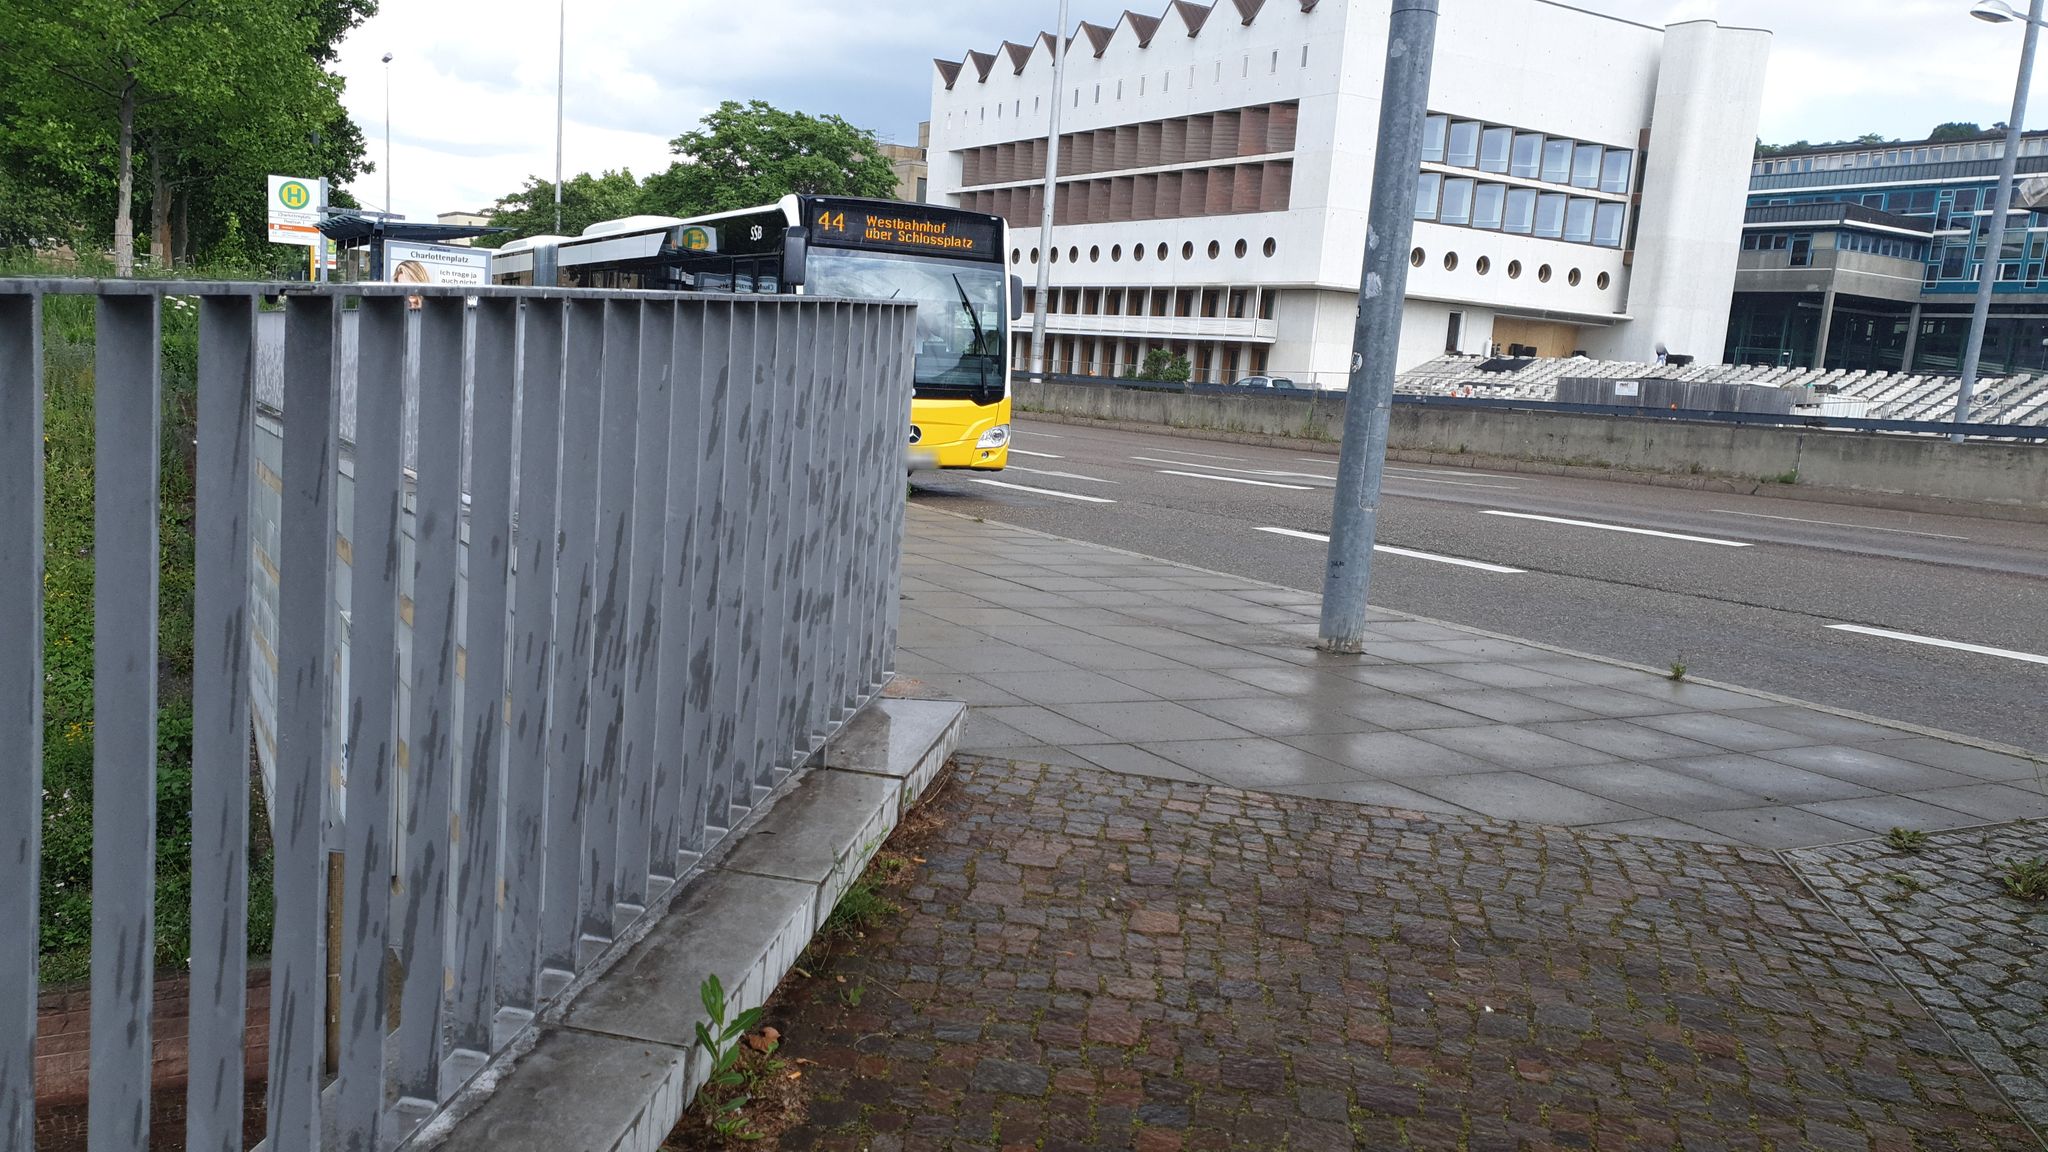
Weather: clear
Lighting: day
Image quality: good
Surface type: walking surface
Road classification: footway, path, steps
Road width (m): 2, 4, 3.5
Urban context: urban centre
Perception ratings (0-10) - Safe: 4.43, Lively: 5.58, Beautiful: 8.02, Boring: 4.82, Depressing: 7.48, Wealthy: 5.19